Question: Just like the tabbar, I want to show badge on 'UISegmentedControl'. As I cant see any predefined methods for 'UISegmentedControl' just like available for 'UITabBar'.

I thought about adding the badge as an image just on top of it, but maybe there is some better way.
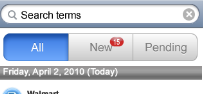
Answer: <URL> is a little third party library I've used to draw badges on various things. It's pretty nice. For example, changing the color of the badge to match my design was trivial.
Once you bring this class into your project and include it into your view controller, you go:
'''
CustomBadge *customBadge1 = [CustomBadge customBadgeWithString:@"Badge 1"];
'''
...and then add customBadge1 as a subview of whatever thing you're badging.